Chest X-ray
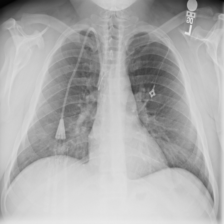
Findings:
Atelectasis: negative
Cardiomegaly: negative
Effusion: negative
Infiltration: negative
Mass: negative
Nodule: negative
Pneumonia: negative
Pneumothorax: negative
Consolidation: negative
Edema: negative
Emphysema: negative
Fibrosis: negative
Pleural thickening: negative
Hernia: negative